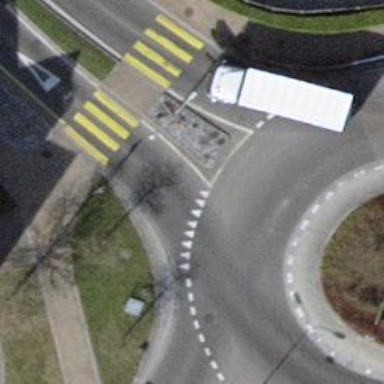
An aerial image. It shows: Road with "give way" sign.